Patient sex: F
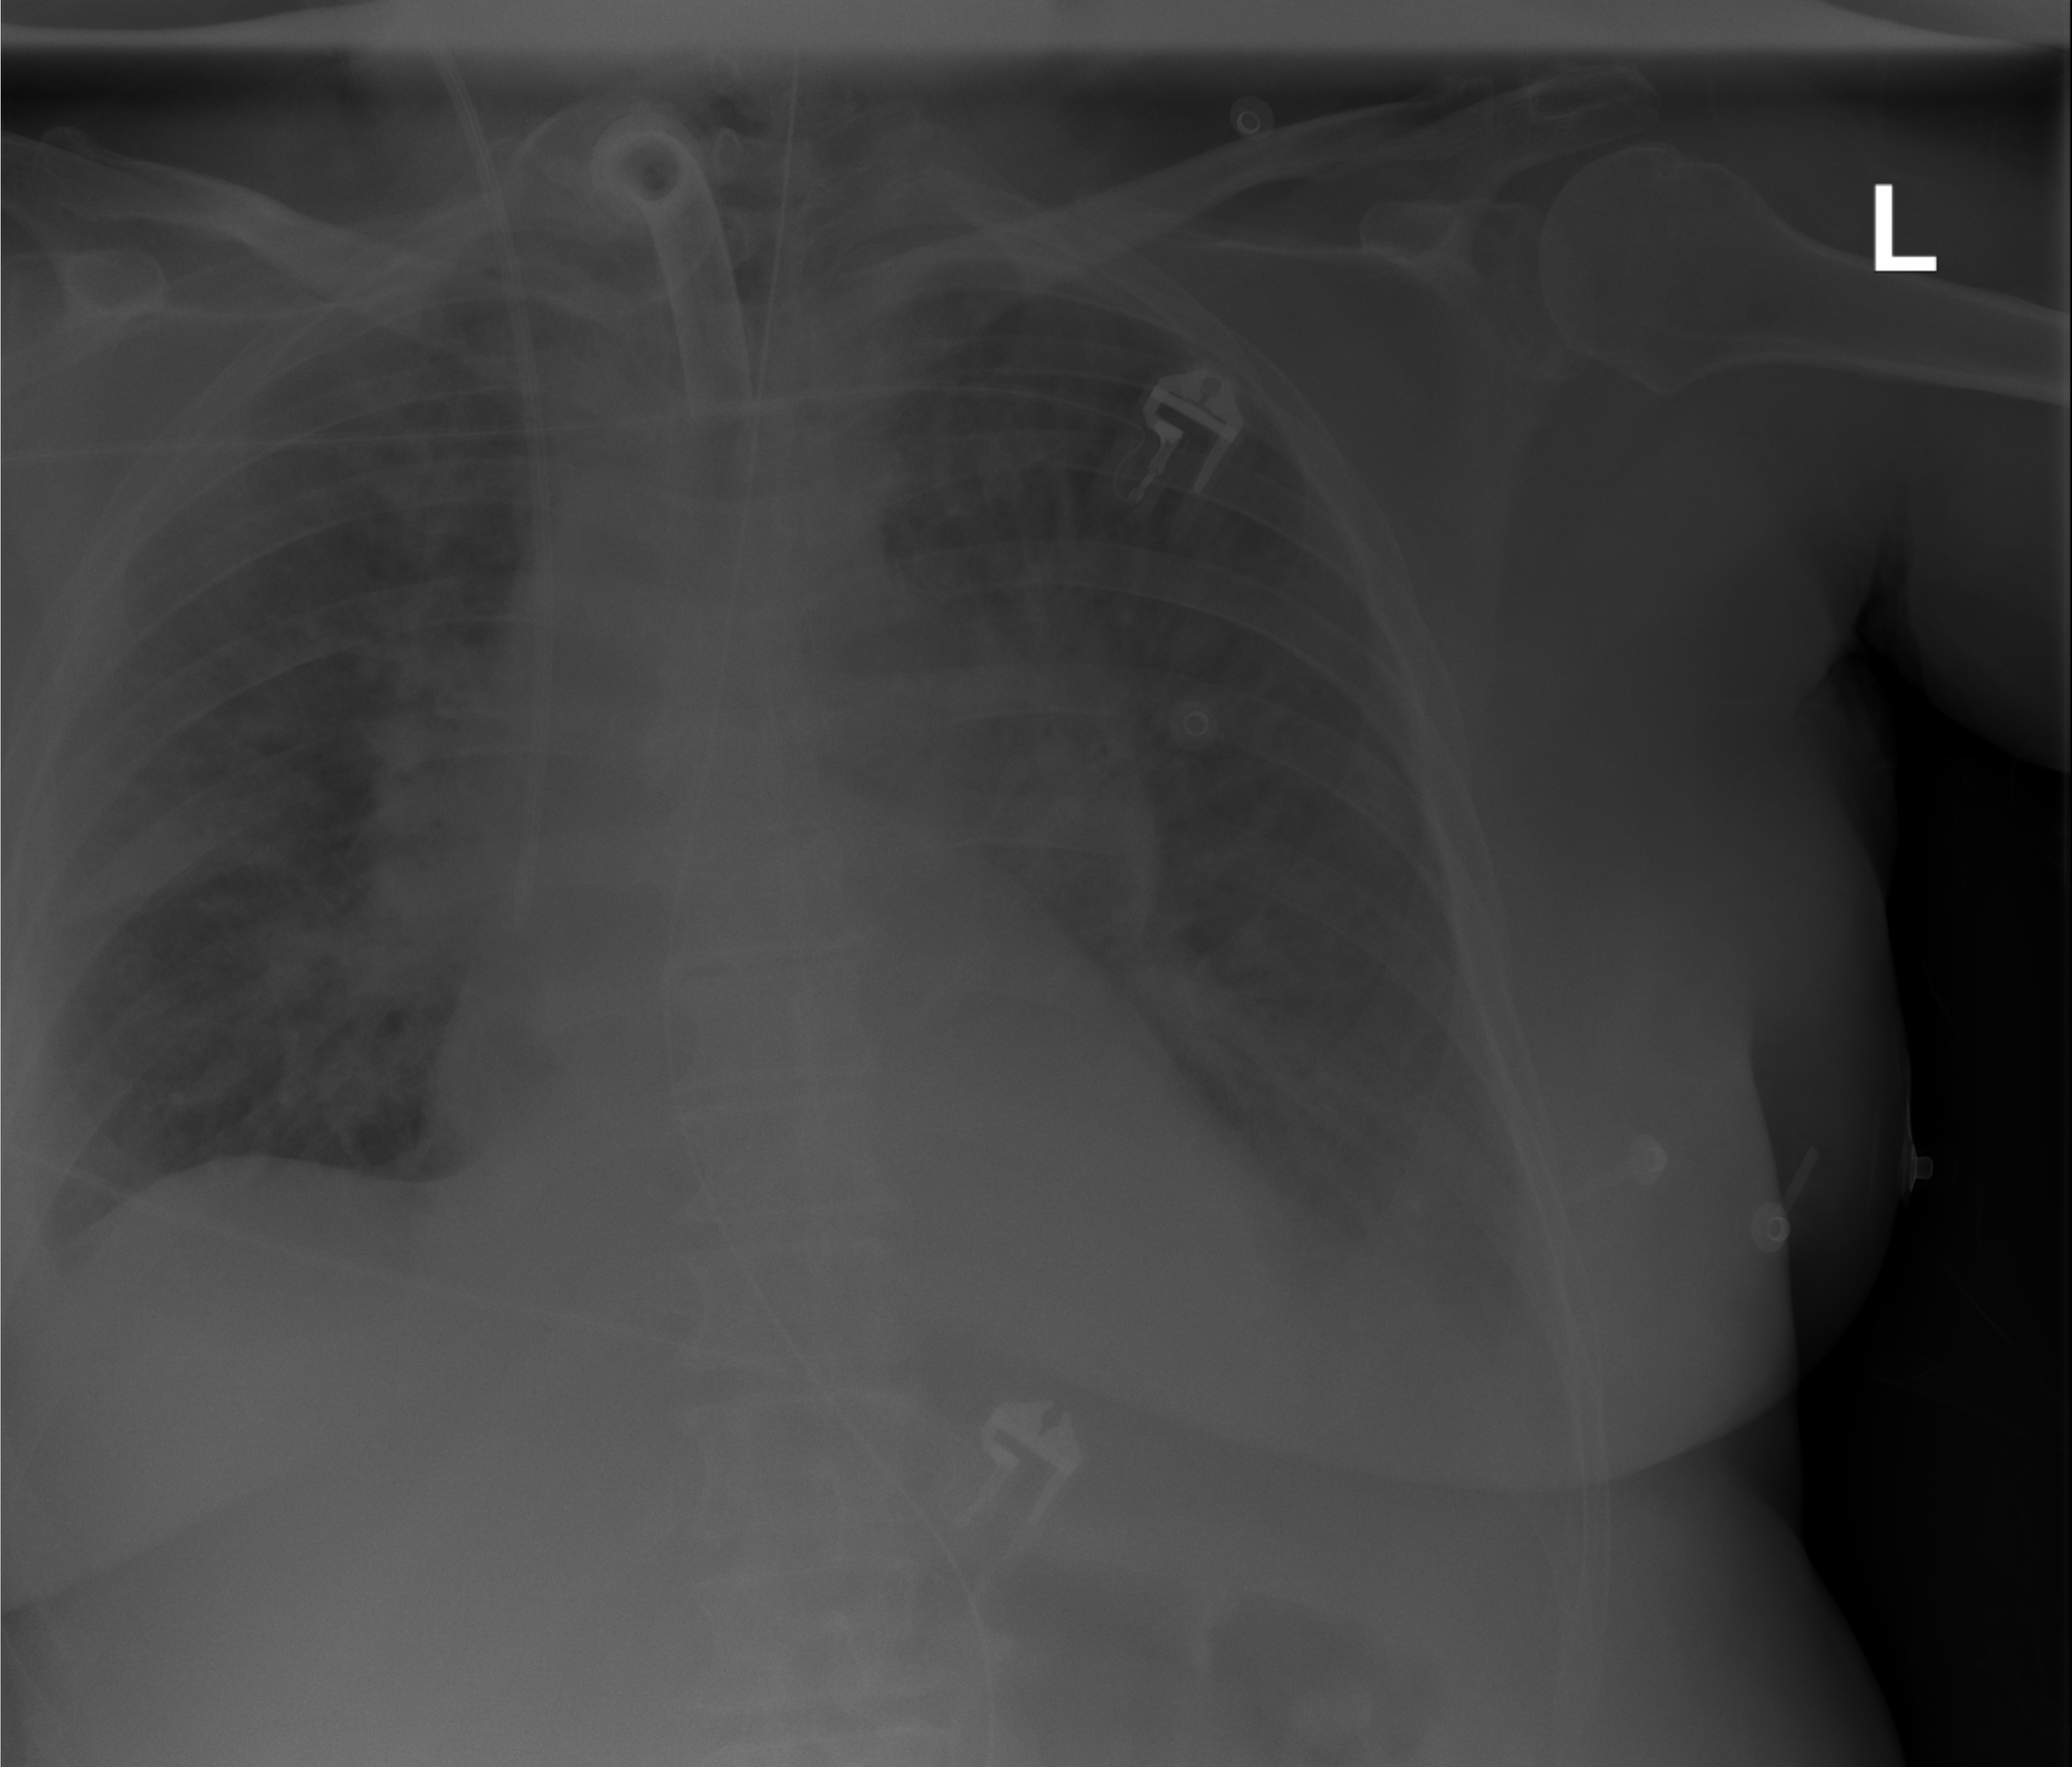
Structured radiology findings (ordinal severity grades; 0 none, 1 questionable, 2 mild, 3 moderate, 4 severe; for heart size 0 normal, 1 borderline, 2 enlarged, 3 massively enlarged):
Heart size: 0
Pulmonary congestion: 0
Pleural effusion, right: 2
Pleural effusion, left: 2
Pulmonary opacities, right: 0
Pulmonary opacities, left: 0
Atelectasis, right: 2
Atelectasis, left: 2